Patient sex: F
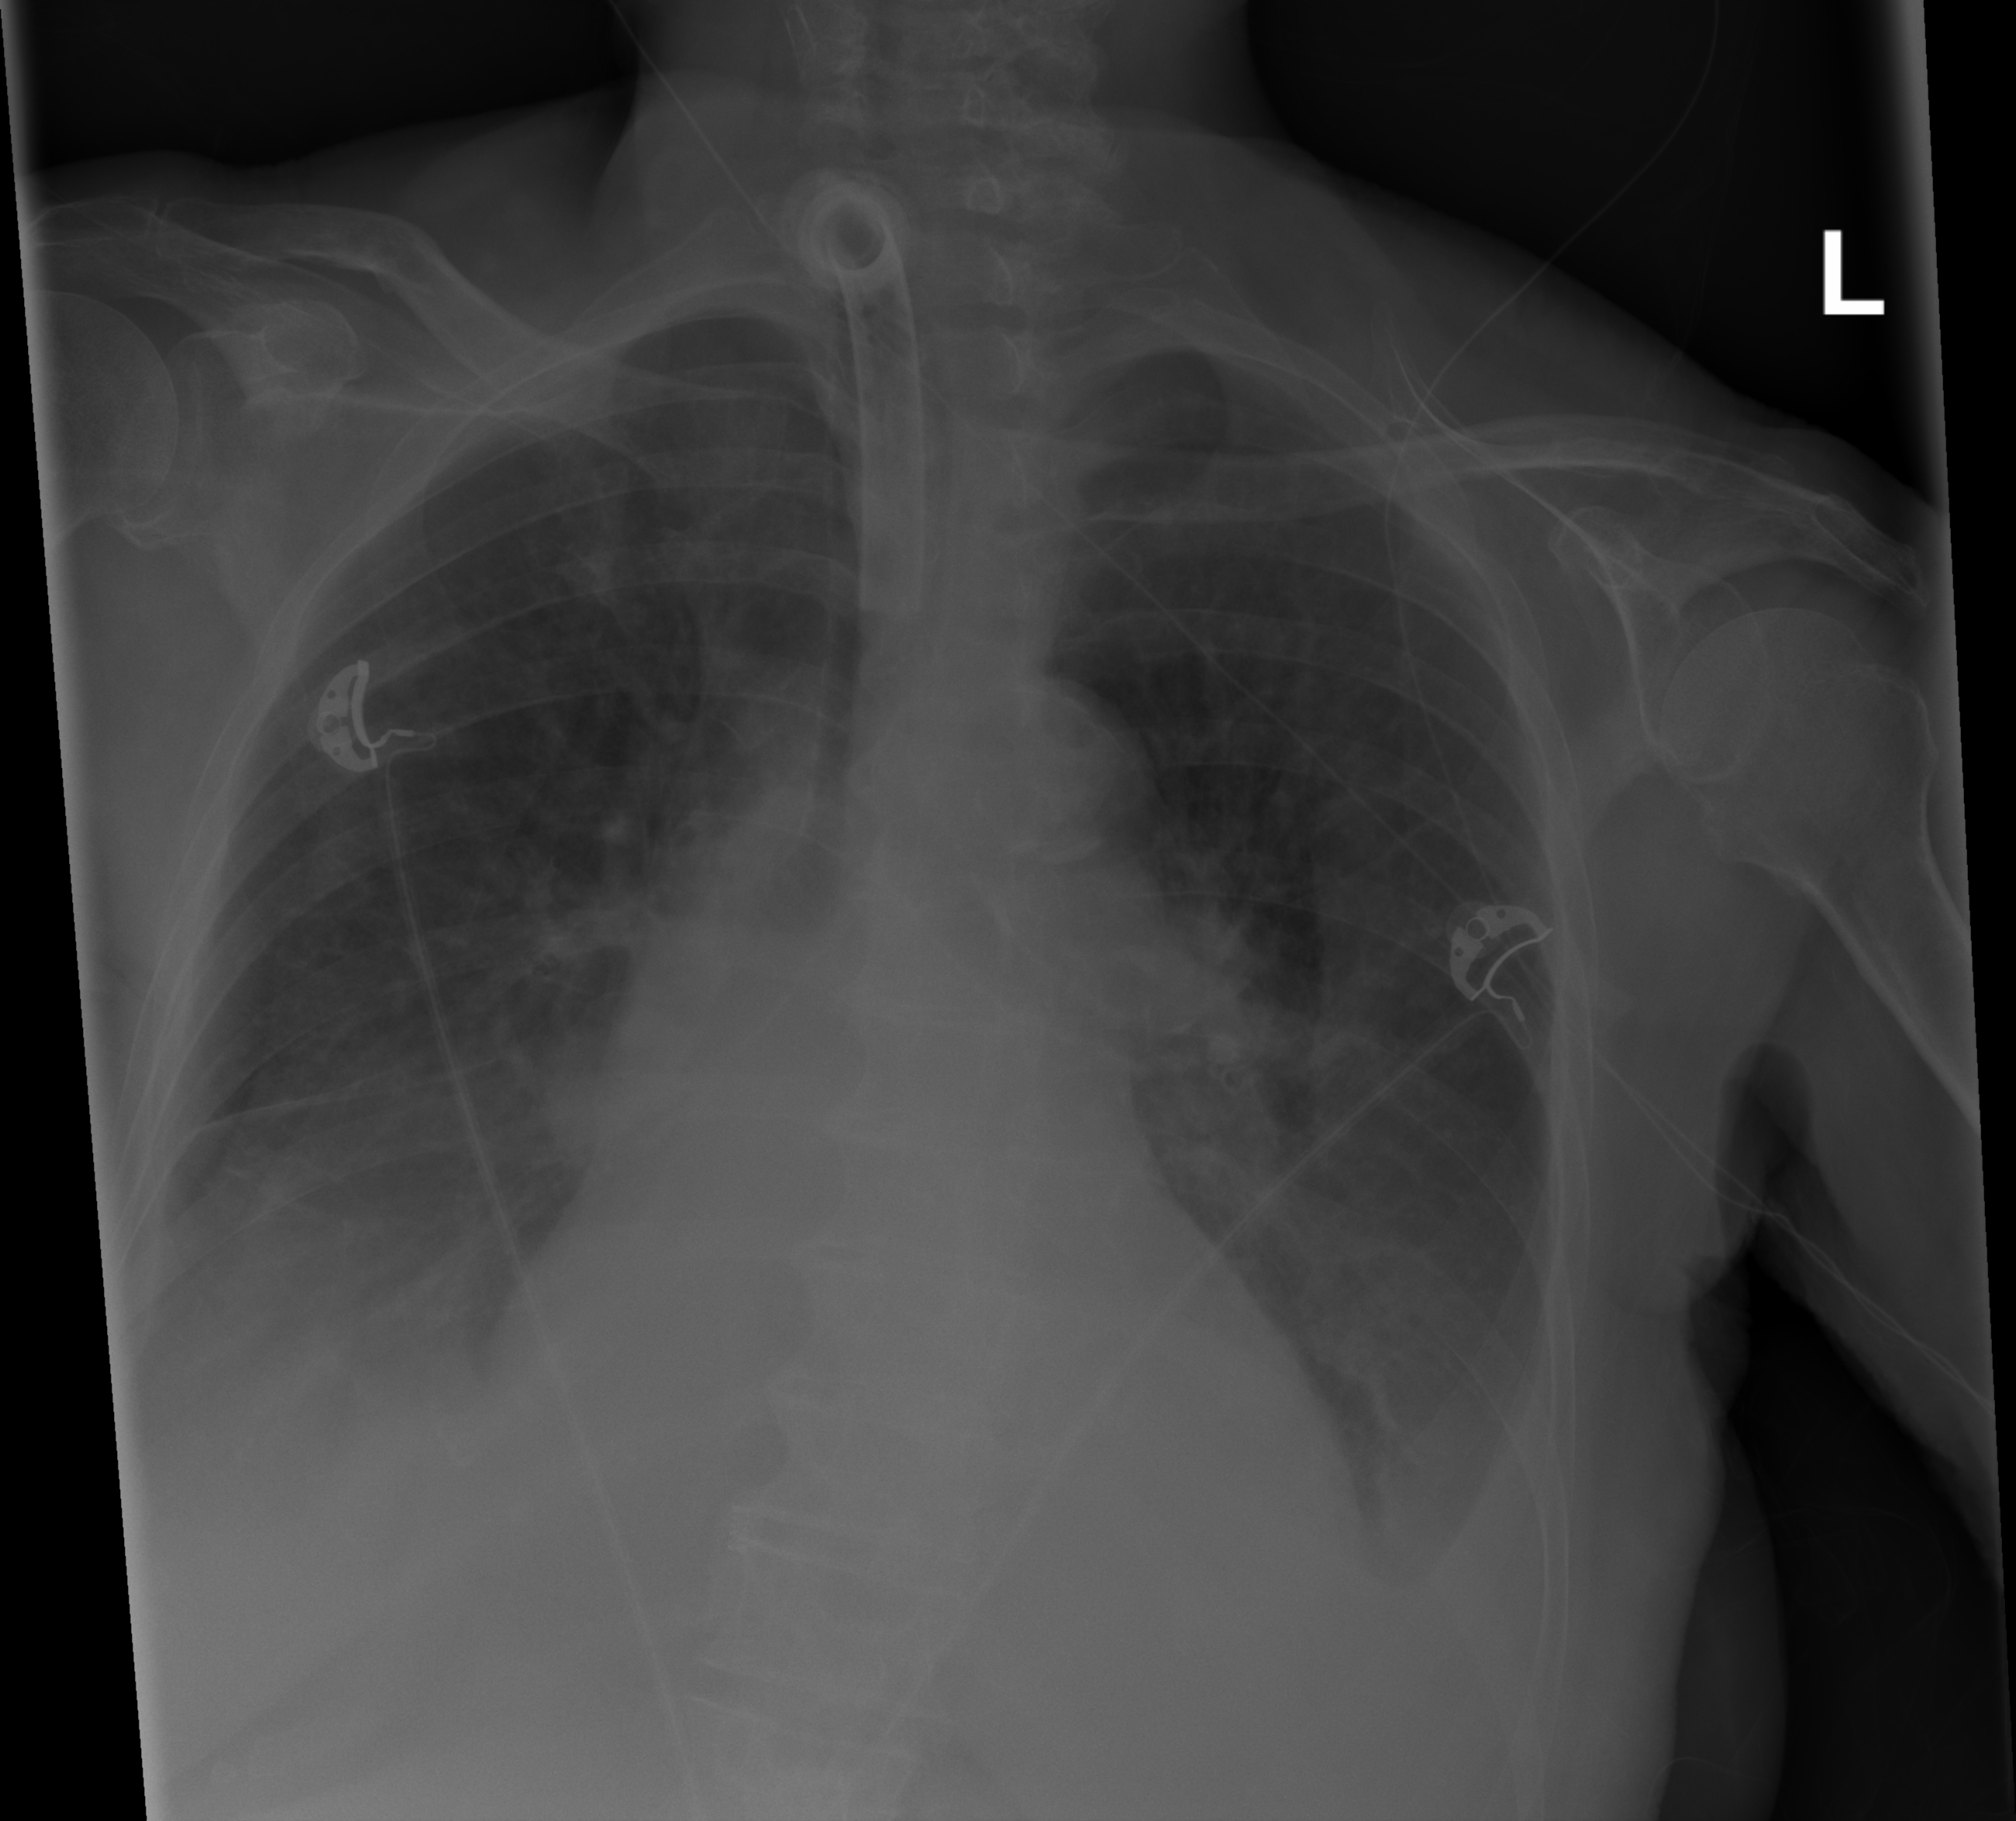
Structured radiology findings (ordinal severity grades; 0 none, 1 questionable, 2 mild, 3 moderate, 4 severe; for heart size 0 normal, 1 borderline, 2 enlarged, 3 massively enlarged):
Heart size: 2
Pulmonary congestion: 0
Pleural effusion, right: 3
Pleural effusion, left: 3
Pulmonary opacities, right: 1
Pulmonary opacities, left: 1
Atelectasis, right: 3
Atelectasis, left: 2